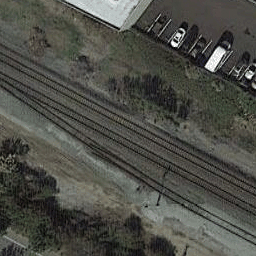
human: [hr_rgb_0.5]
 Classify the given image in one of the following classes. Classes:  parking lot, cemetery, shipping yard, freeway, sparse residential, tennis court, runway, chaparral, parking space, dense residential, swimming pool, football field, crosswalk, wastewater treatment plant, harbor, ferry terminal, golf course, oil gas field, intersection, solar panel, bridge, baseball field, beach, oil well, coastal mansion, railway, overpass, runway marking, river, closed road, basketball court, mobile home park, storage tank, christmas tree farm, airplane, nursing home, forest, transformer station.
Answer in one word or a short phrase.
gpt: railway